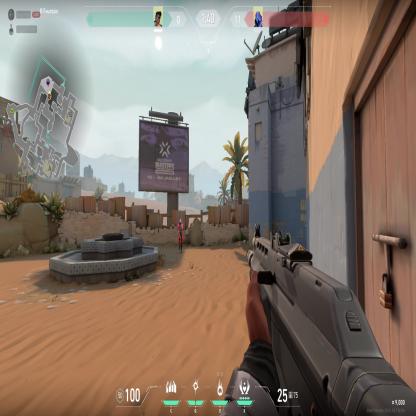
Label: enemy